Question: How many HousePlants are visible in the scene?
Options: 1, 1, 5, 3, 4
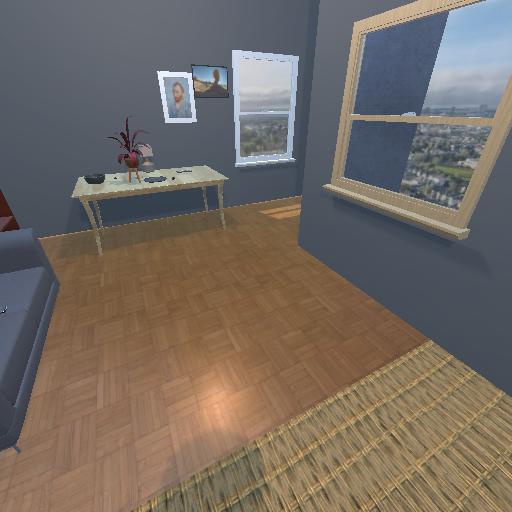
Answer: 1